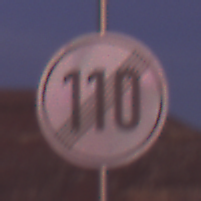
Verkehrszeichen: EndeGeschwindigkeit110
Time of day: Dawn
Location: Outdoor (Nature)
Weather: PartlyCloudy
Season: NotSpecified
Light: Natural